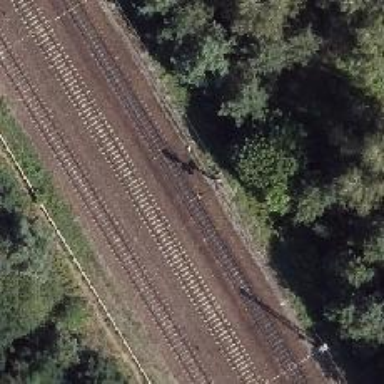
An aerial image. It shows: Railway signal.